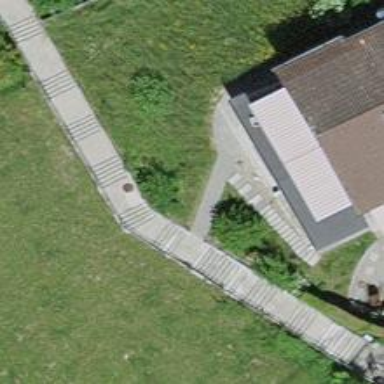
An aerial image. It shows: Steps with asphalt surface.